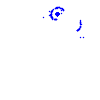
Particle: pion